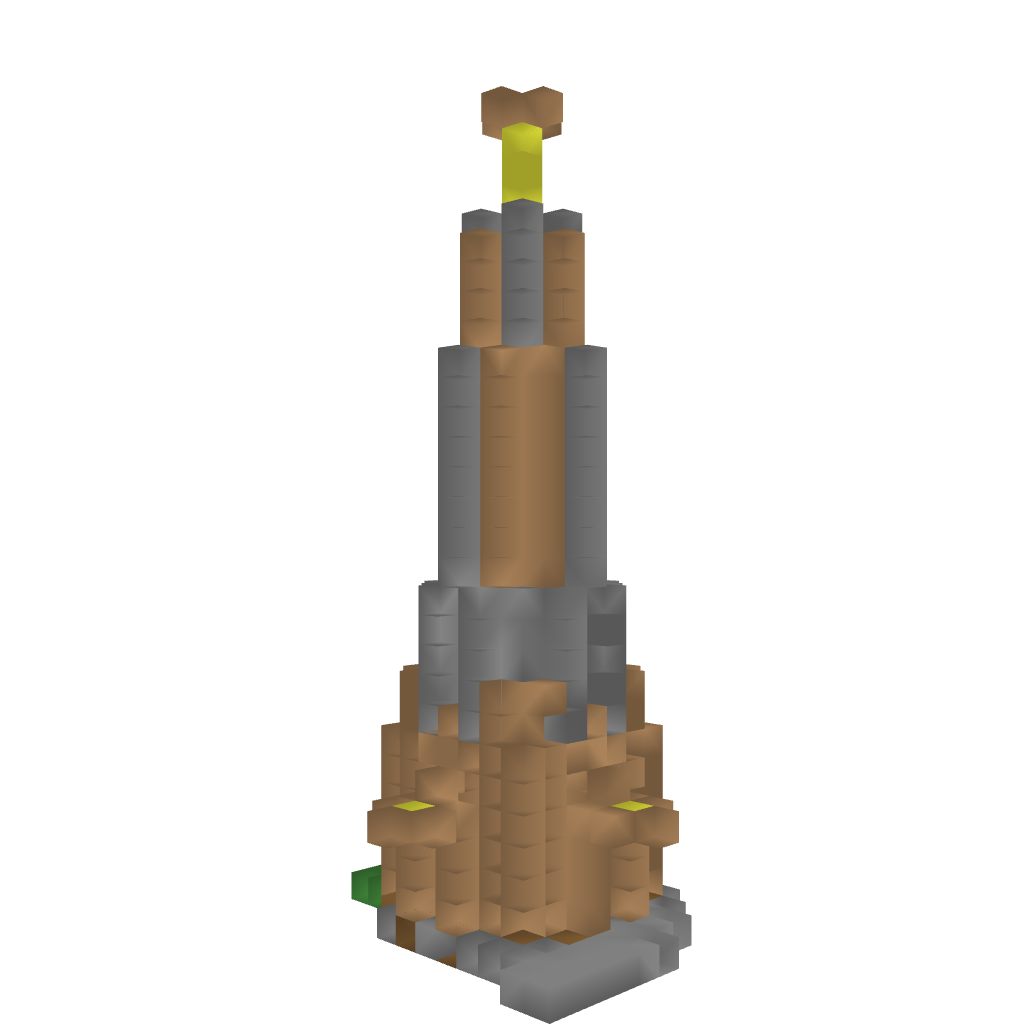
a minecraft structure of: White Tower good quality